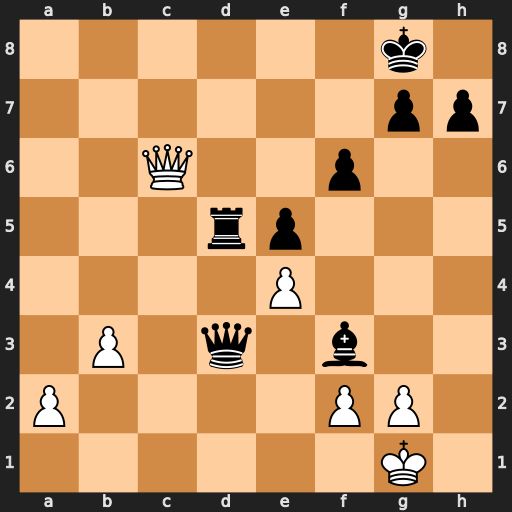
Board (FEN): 6k1/6pp/2Q2p2/3rp3/4P3/1P1q1b2/P4PP1/6K1
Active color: w
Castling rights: -
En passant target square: -
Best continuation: Qe8#